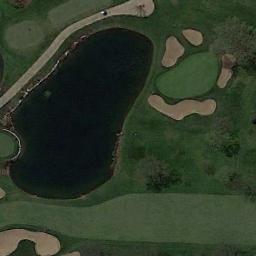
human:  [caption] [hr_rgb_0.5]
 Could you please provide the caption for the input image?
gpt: There are several bunkers and lakes and a few paths and many trees on a large green lawn on the golf course .

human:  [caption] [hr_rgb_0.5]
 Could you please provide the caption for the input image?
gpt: There are many trees near the golf course .

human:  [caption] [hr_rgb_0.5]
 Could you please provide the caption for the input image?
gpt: Several winding paths lead to different sand bunkers .

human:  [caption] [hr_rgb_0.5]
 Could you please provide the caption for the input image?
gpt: The golf course has a lake, Some putting greens, A fairway, And some sandpits and a road goes through the golf course .

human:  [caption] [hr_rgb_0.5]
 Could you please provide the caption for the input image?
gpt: There are some bunkers near a lake on the golf course .